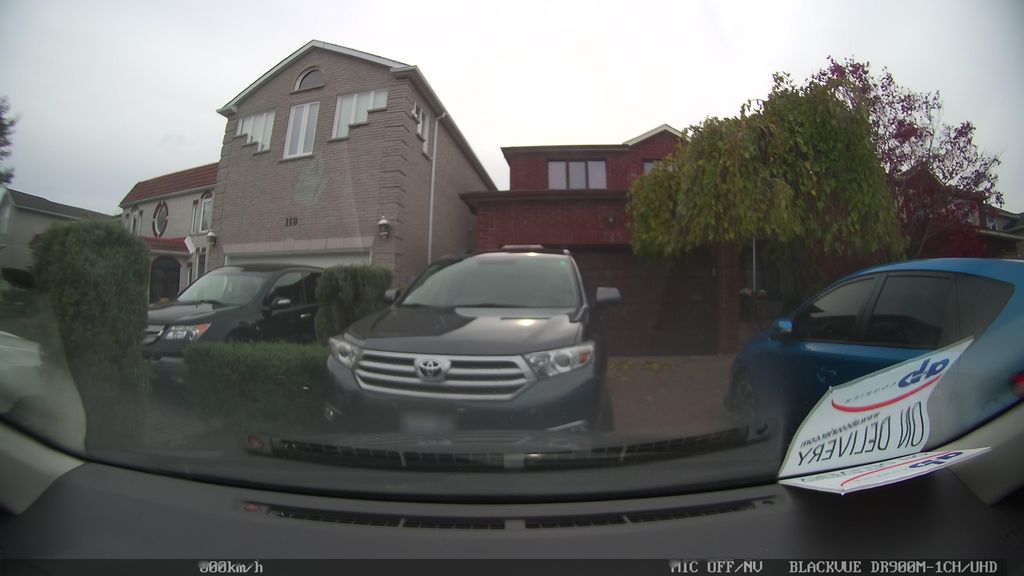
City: toronto